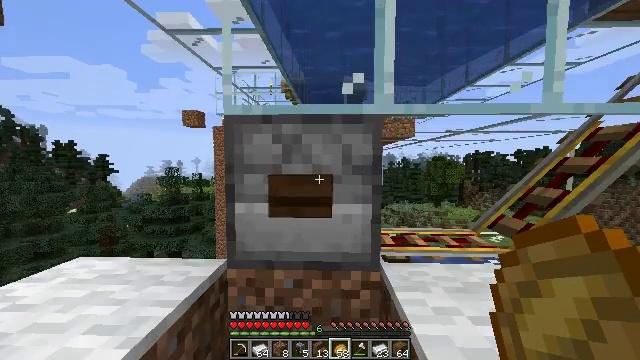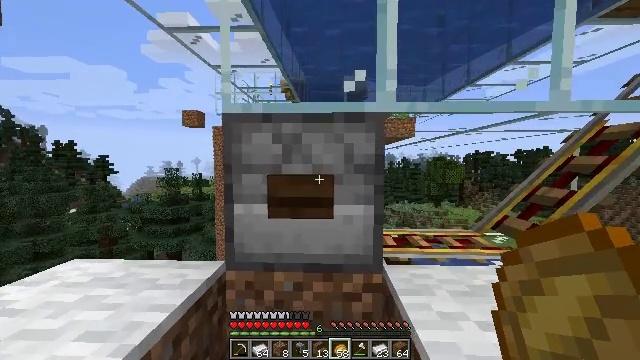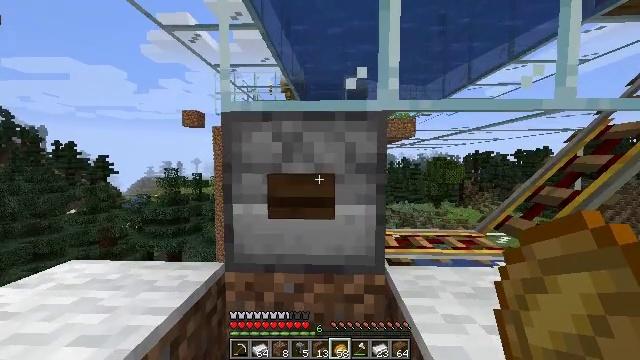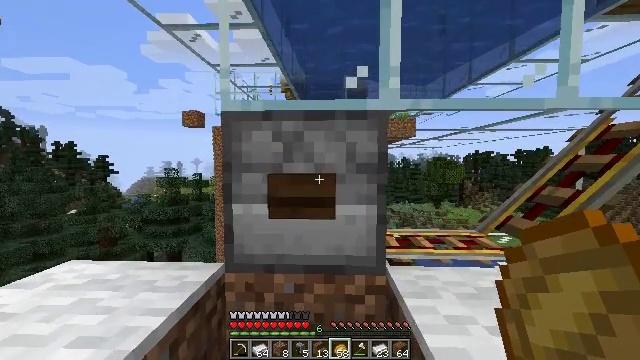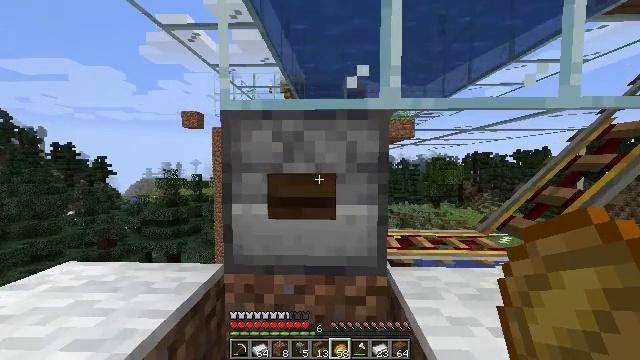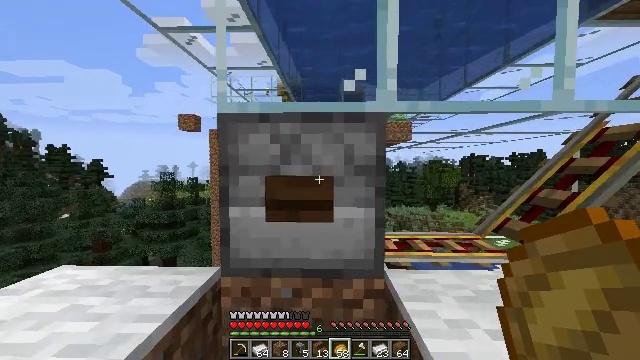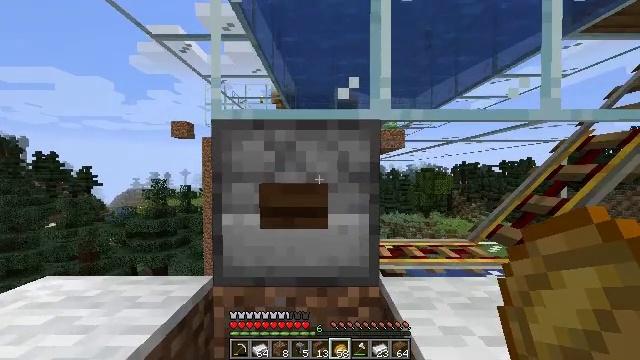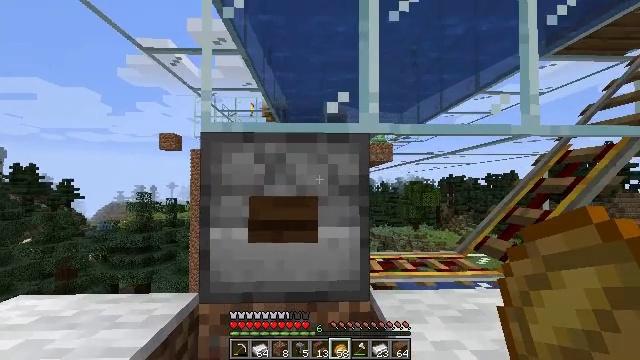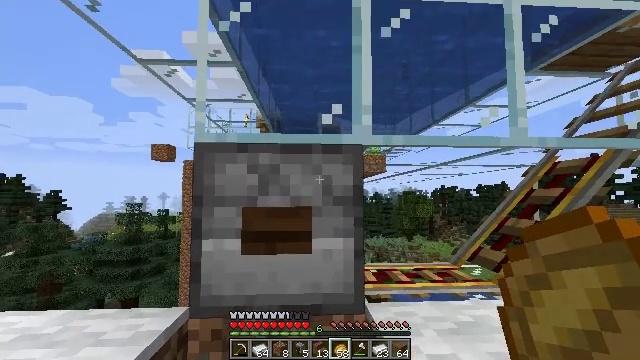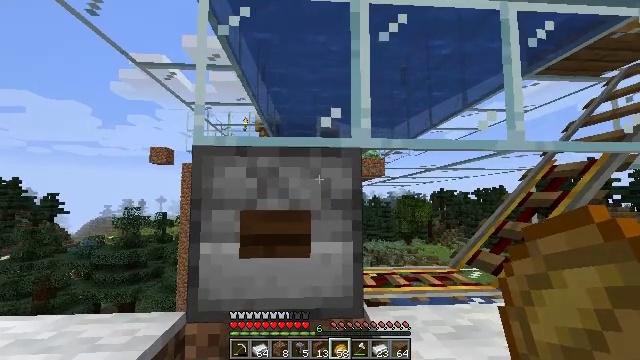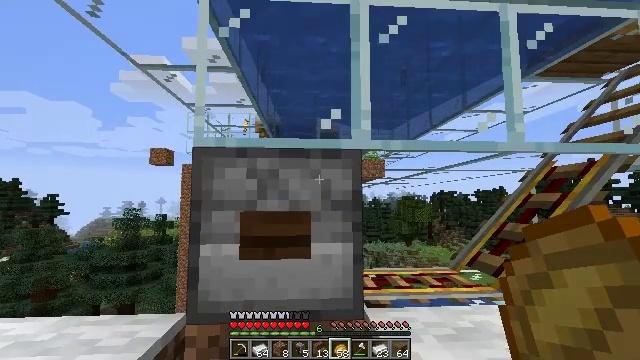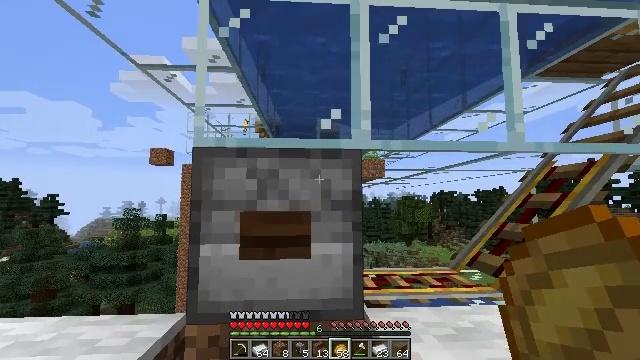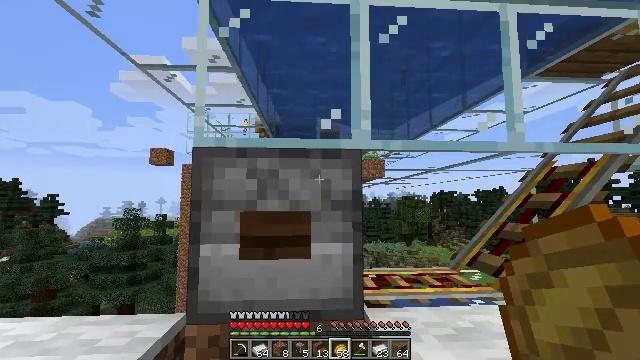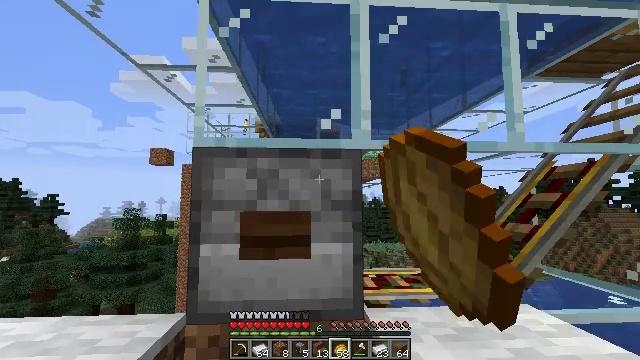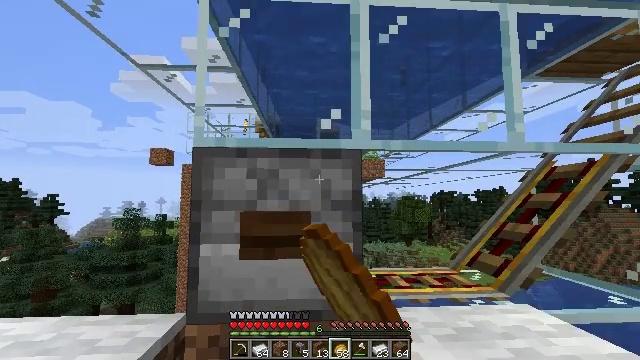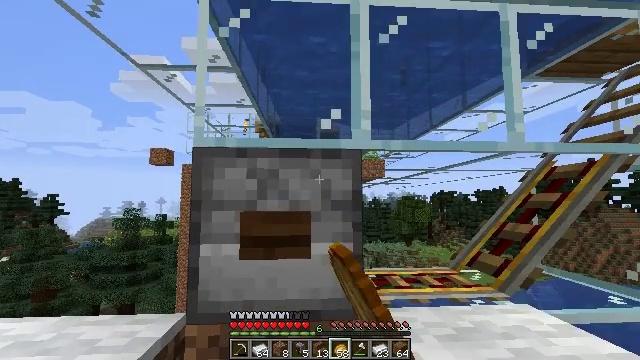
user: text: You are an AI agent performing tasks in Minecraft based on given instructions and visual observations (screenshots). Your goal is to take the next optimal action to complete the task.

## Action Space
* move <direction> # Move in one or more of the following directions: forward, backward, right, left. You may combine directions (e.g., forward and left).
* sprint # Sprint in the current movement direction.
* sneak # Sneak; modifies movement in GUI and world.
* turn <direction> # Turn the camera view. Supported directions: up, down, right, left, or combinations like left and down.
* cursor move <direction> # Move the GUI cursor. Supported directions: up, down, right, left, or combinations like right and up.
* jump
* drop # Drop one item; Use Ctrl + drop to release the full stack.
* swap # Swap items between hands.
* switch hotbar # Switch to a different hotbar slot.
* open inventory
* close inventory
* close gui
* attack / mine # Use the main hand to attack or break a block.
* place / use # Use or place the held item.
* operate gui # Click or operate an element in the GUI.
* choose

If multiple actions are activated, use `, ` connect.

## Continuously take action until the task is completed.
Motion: motion action
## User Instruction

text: Recycle the smithing table.
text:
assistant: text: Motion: no_op
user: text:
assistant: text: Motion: no_op
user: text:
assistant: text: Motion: no_op
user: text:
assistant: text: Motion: no_op
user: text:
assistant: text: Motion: no_op
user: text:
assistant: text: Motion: turn right and up
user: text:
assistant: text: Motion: turn right and up
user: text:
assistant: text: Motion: turn right and up
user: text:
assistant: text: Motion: no_op
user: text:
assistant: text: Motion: no_op
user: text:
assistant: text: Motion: no_op
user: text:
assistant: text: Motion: use / place
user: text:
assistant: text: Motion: use / place
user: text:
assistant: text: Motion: use / place
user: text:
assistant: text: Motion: use / place
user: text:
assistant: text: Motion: no_op
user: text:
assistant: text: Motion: open gui
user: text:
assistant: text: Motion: no_op
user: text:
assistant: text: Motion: no_op
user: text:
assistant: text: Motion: no_op
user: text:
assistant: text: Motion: no_op
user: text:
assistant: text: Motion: cursor move right
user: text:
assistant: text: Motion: cursor move right
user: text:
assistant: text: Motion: cursor move right
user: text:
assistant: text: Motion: sneak
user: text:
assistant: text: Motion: sneak
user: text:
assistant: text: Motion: sneak, cursor move left and down
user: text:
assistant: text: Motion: sneak, cursor move left
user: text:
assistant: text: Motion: sneak, cursor move left
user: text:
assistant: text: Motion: sneak